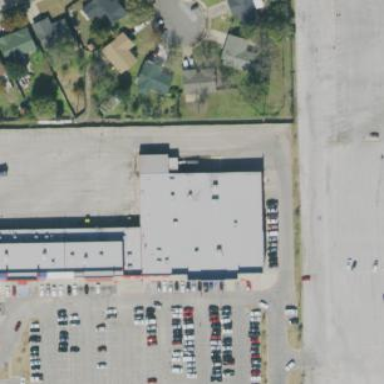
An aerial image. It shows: Retail building.